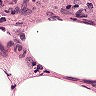
Metastatic tissue present: yes